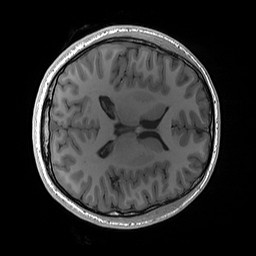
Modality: T1w
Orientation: axial
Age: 18
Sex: male